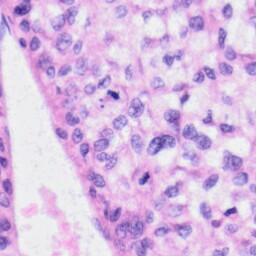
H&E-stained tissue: Liver